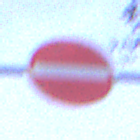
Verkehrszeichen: VerbotDerEinfahrt
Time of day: SunriseSunset
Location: Outdoor (Suburban)
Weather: PartlyCloudy
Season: NotSpecified
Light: Natural